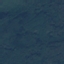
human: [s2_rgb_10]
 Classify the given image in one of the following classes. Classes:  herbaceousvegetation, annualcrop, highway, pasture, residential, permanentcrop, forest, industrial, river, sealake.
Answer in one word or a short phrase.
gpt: Forest